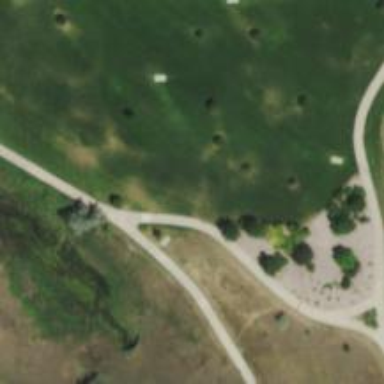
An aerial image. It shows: Disc golf basket.